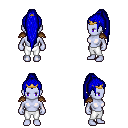
a pixel art fantasy rpg character, female body template, dark elf, purple skin, leather shoulder armor, white pants, blue extra-long topknot hairstyle, gold tiara, four views (front, back, left, right), 2x2 character sprite sheet, small pixel art, hard edges, no anti-aliasing